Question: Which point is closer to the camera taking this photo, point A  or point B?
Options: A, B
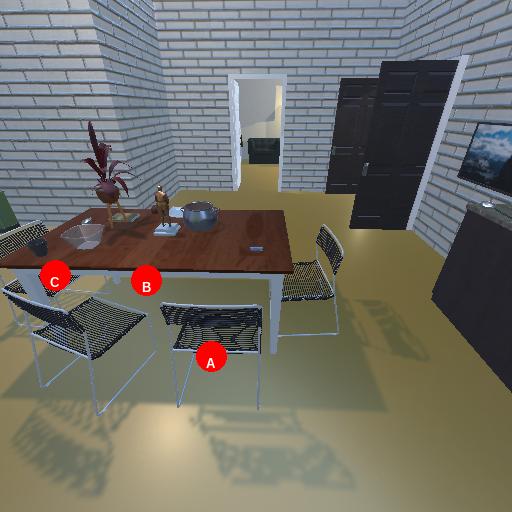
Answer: A